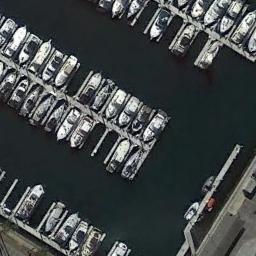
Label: harbor